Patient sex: F
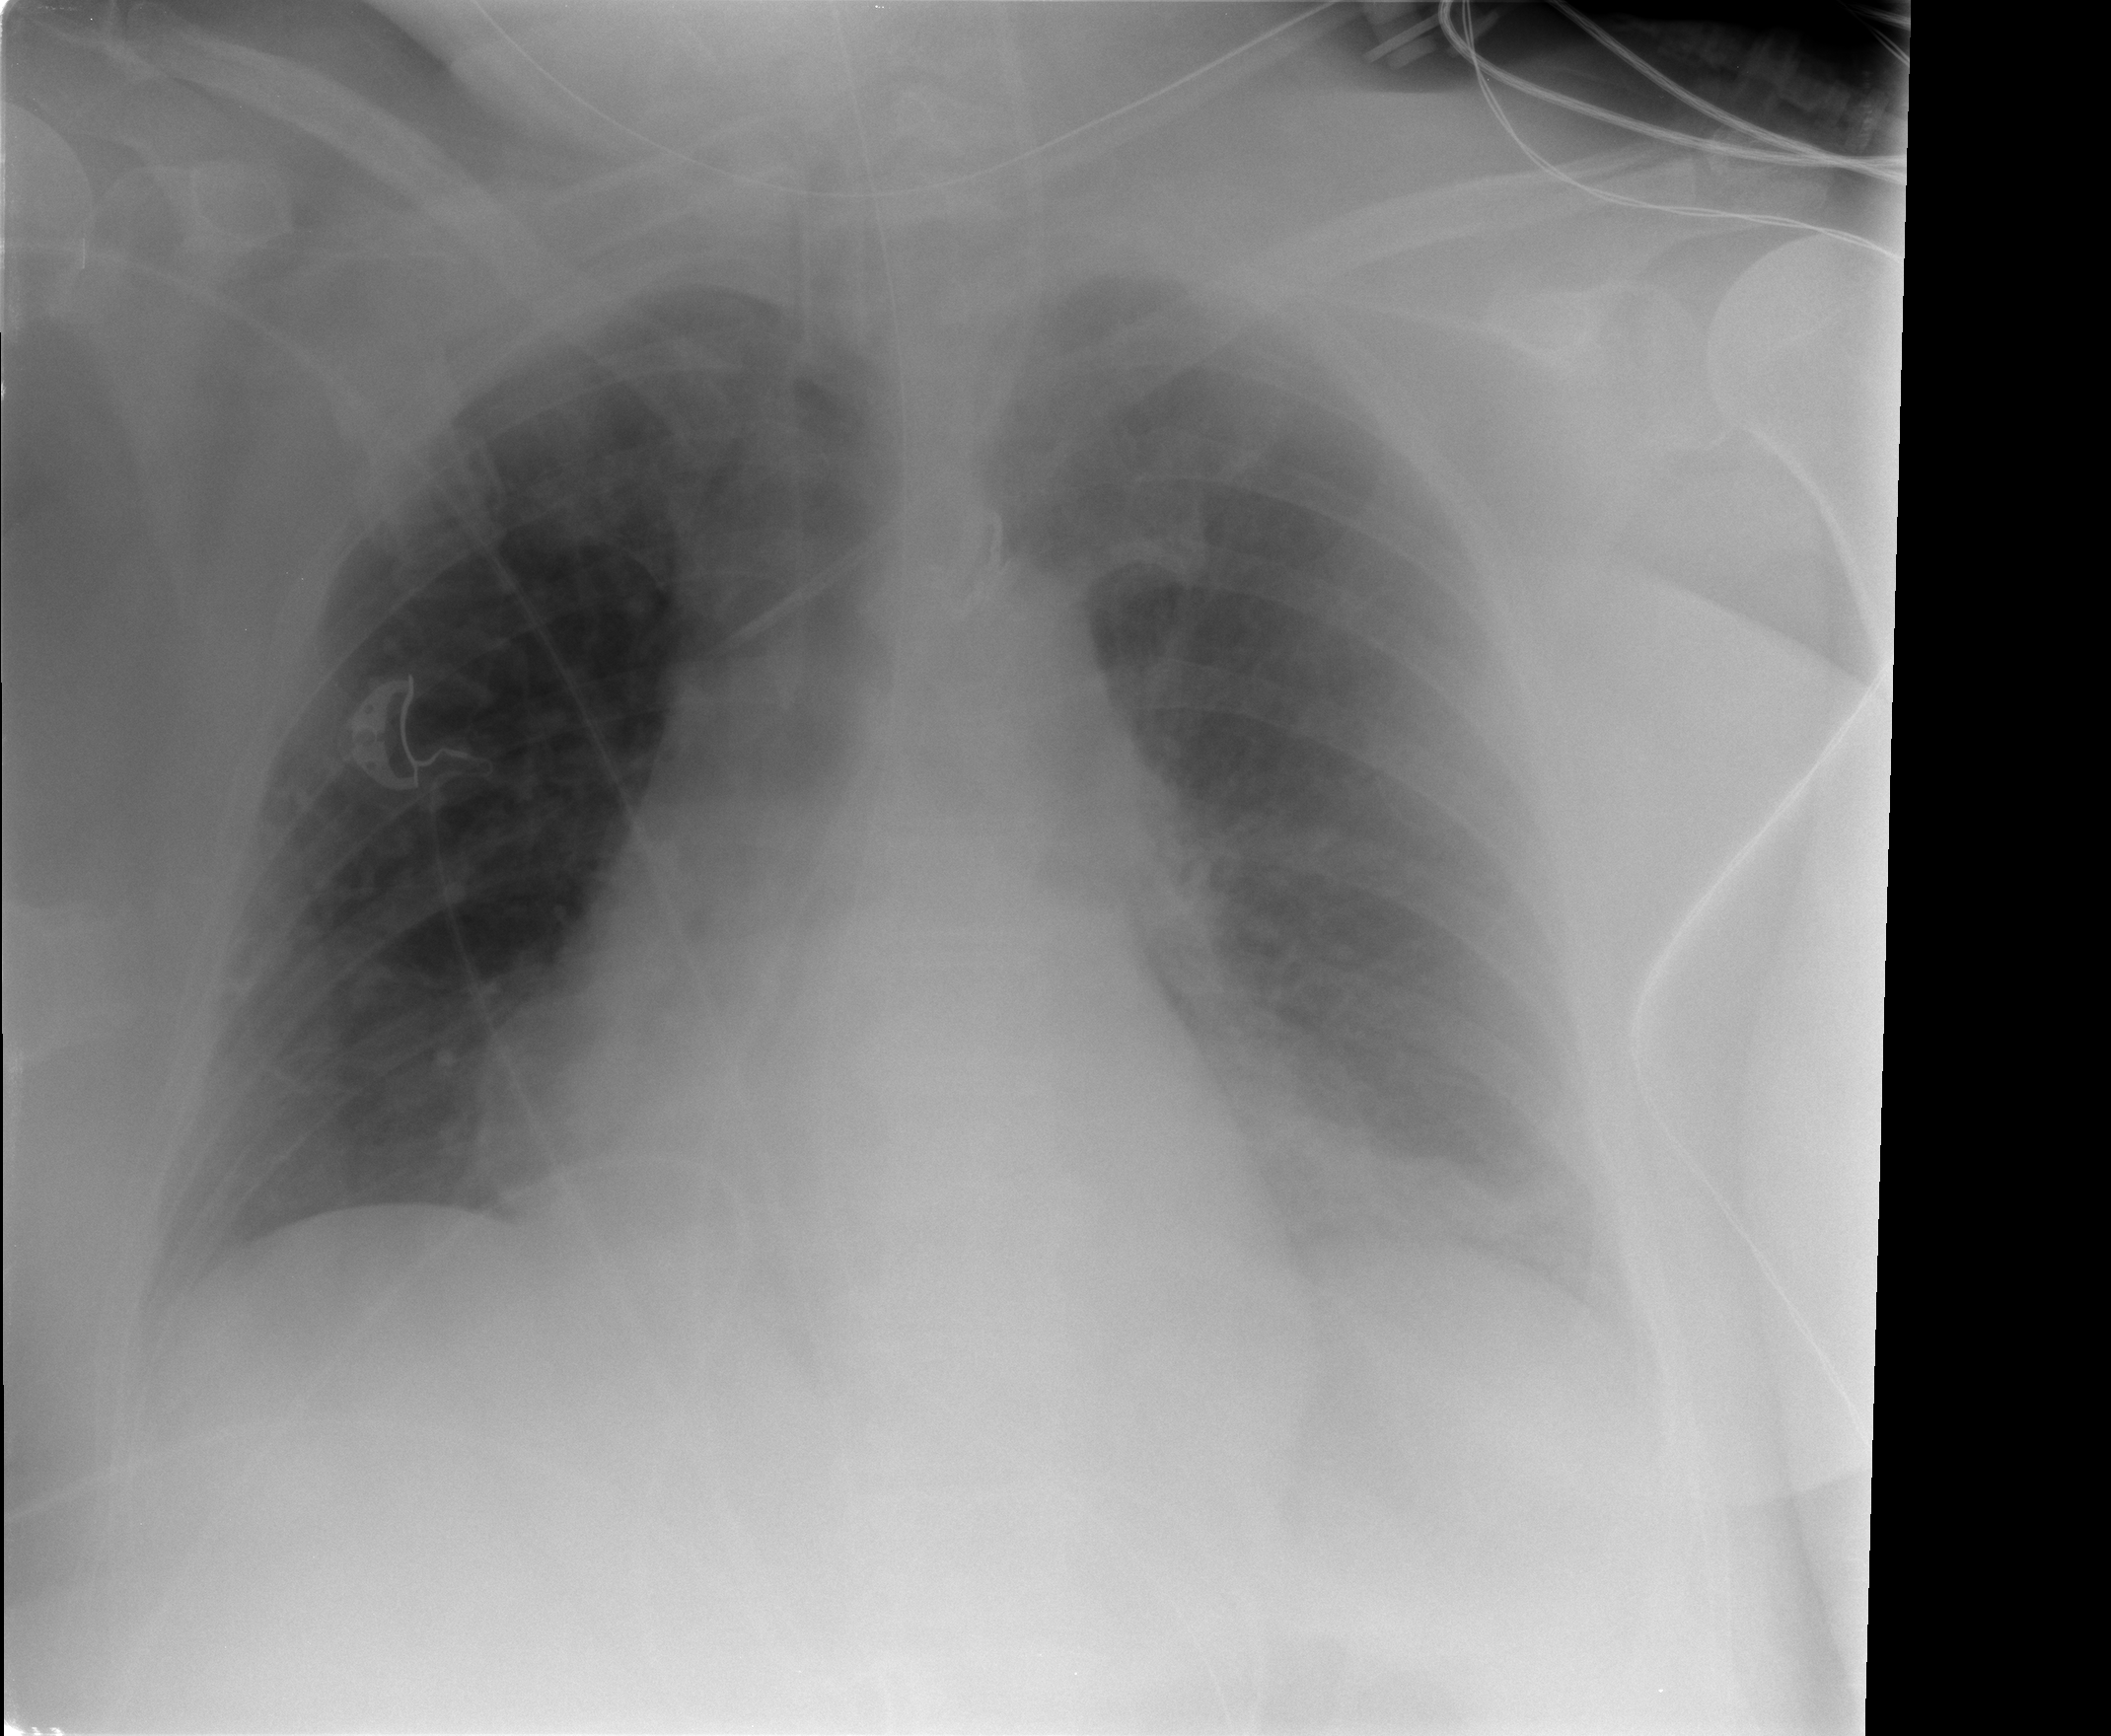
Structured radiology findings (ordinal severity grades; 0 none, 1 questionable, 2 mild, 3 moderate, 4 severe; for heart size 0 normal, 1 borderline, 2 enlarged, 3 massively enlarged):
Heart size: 1
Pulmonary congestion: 2
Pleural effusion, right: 1
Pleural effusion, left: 1
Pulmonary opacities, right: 0
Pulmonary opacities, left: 0
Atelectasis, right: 0
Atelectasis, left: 2